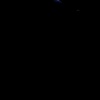
Label: space